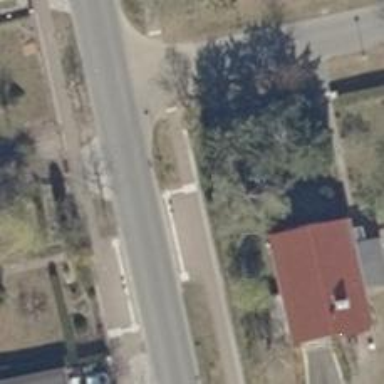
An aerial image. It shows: Footway.